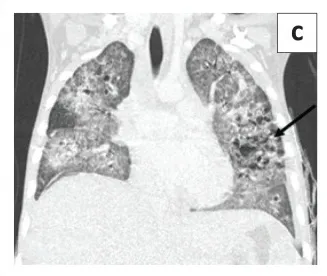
Coronal. Images reveal extensive ground glass opacities and confluent nodular opacities in both lungs, along with patchy consolidation in both lower lobes (arrowhead), small lung cysts (arrows), pulmonary interstitial emphysema in the left upper lobe (long arrow in c). Left-sided intercostal drainage is in situ (arrow in b).
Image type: radiology (ct)